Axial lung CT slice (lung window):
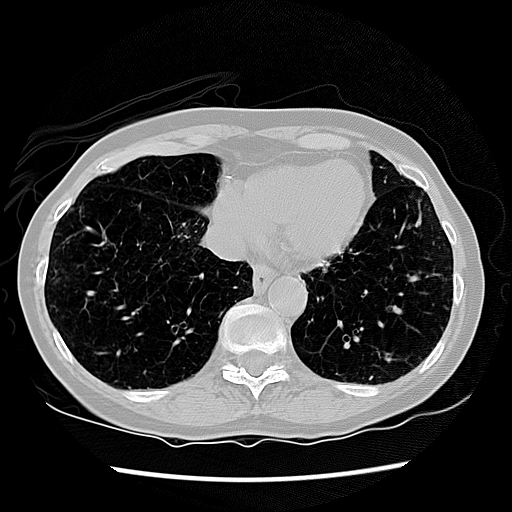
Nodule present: no